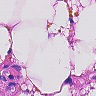
Metastatic tissue present: no